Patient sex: F
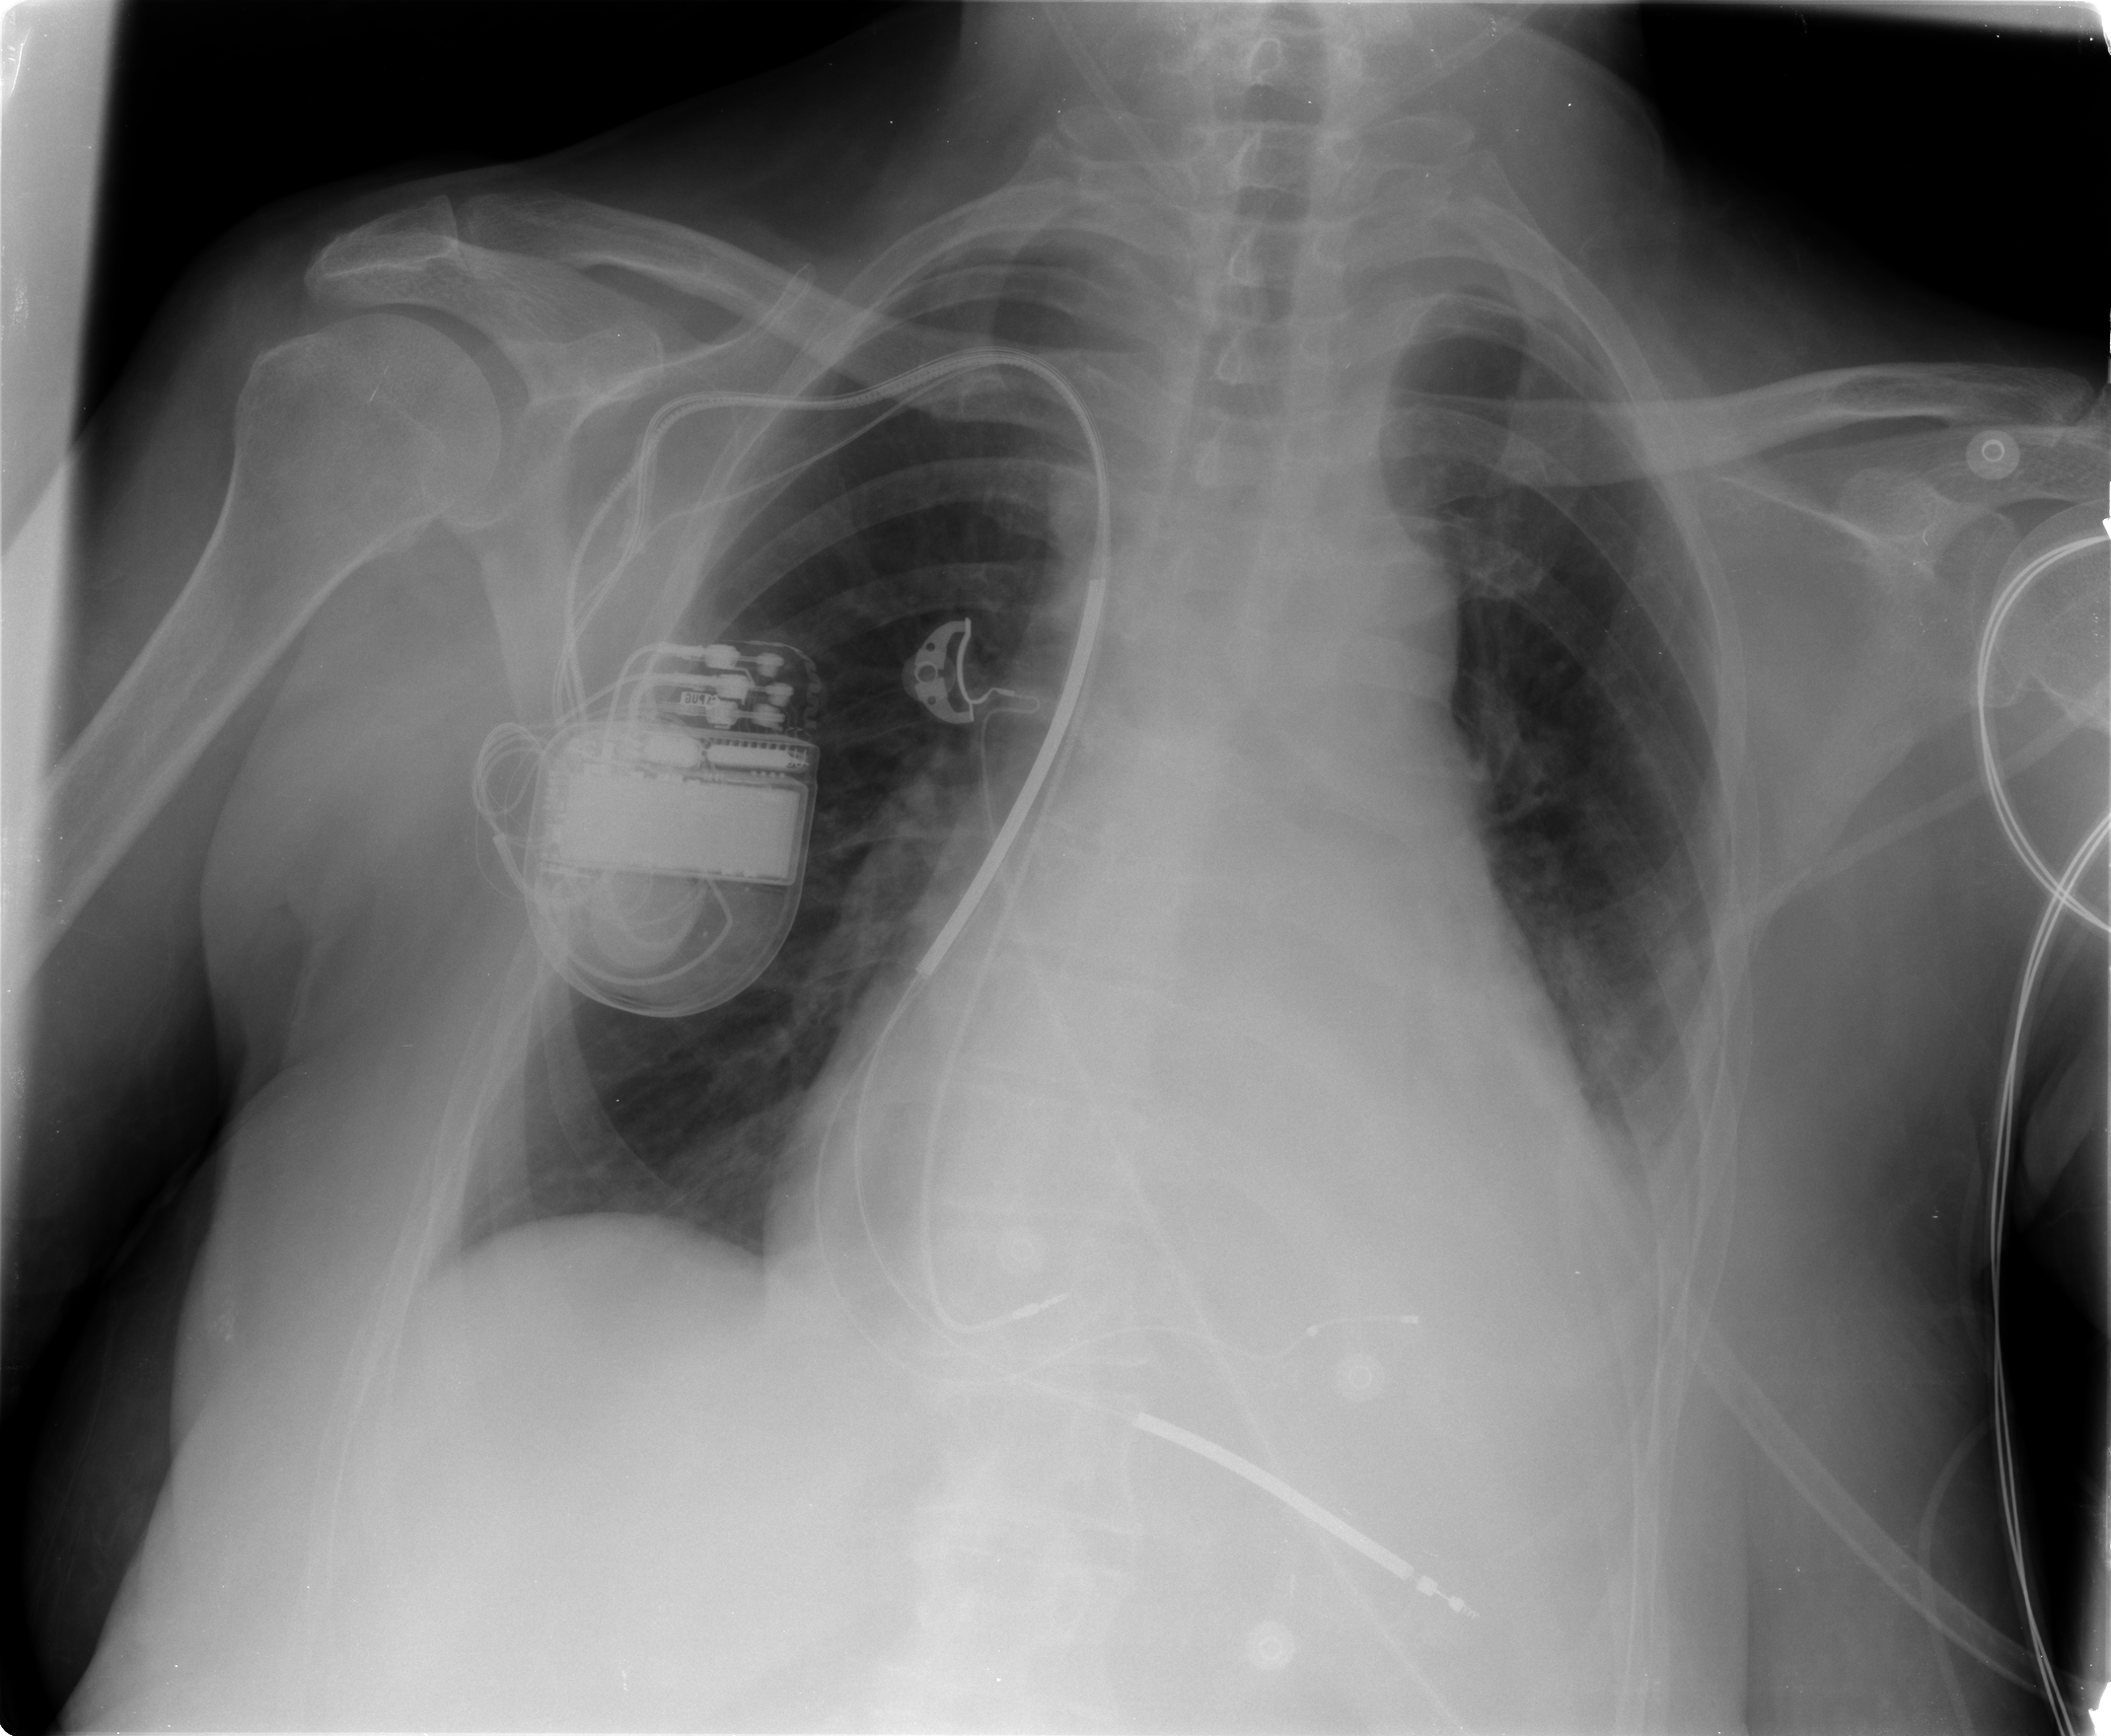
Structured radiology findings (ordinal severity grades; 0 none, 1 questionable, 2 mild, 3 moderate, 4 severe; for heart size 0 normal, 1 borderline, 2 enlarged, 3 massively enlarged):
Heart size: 2
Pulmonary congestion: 1
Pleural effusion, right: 0
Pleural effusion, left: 2
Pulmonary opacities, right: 0
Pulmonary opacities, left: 0
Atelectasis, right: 0
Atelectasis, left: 1